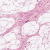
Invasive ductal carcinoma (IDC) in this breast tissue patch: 0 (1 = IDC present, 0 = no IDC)